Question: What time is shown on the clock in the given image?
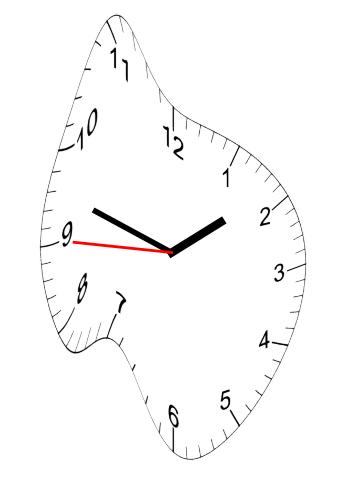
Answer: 01:47:45